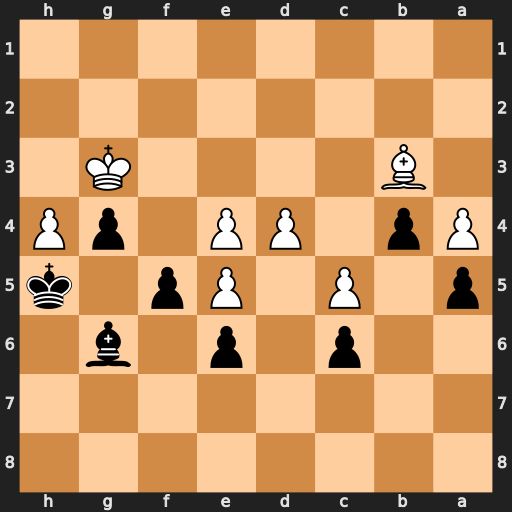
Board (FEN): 8/8/2p1p1b1/p1P1Pp1k/Pp1PP1pP/1B4K1/8/8
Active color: b
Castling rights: -
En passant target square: -
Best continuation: f4+ Kxf4 Kxh4